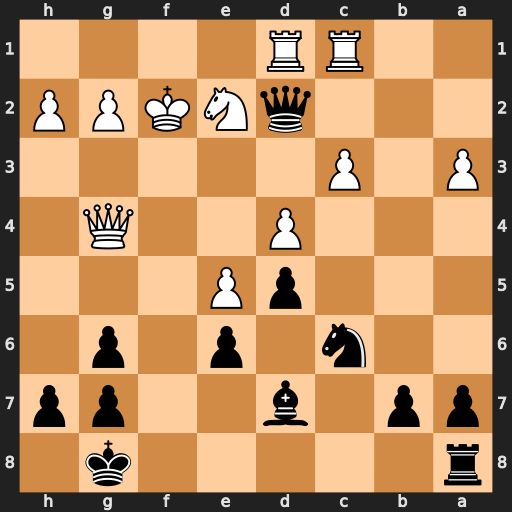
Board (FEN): r5k1/pp1b2pp/2n1p1p1/3pP3/3P2Q1/P1P5/3qNKPP/2RR4
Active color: b
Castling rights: -
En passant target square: -
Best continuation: Rf8+ Kg1 Qe3+ Kh1 h5 Qxg6 Qxe2